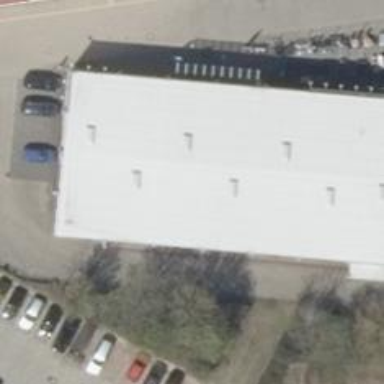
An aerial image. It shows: Furniture shop.